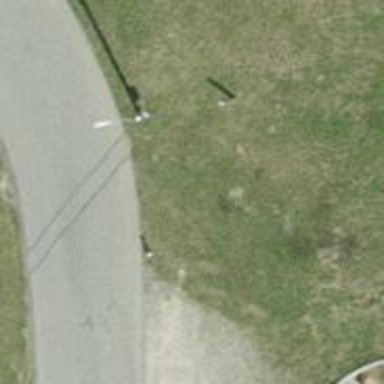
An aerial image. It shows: Minor power line.